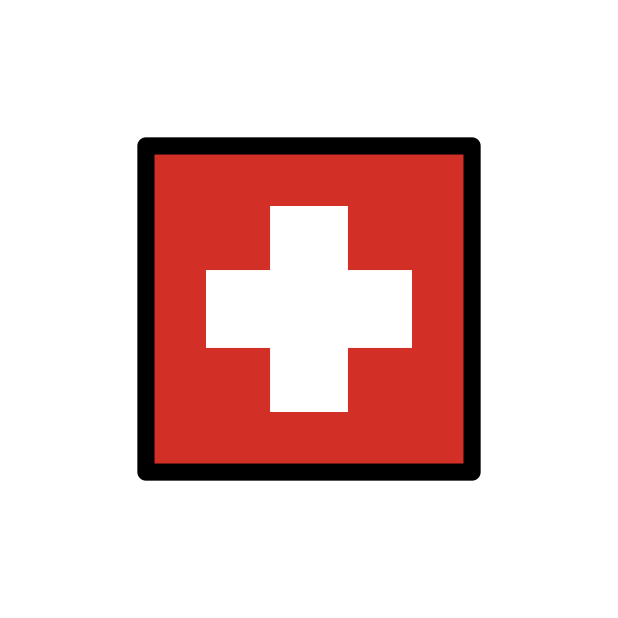
flag: Switzerland